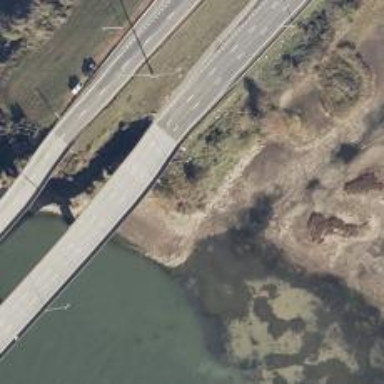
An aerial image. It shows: Bridge on dual carriageway expressway trunk road.